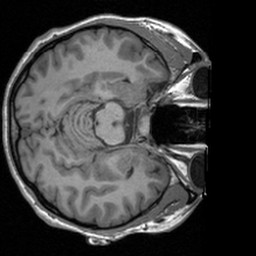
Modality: T1w
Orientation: axial
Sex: female
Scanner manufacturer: siemens
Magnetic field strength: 3 T
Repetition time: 1.9 s
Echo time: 0.00226 s